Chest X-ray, AP view. Patient: 57 years old, sex F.
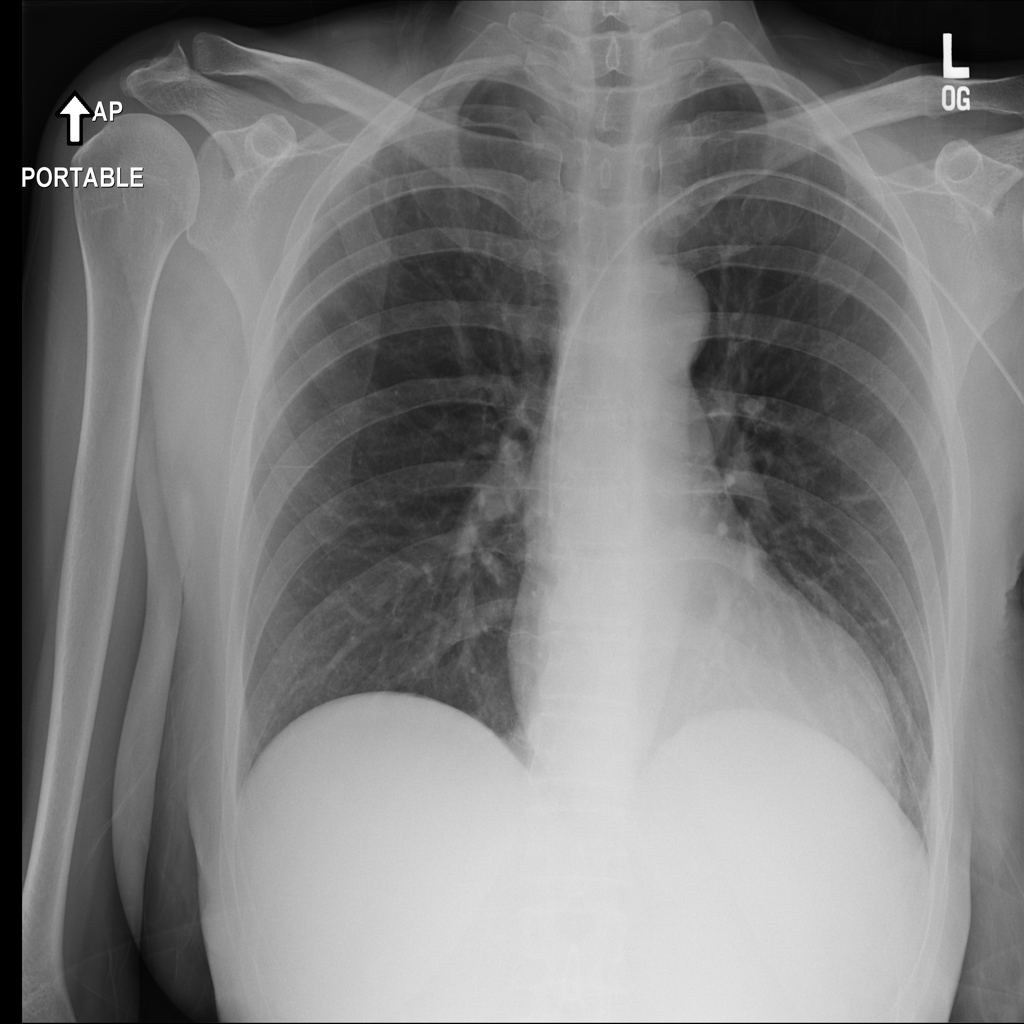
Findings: No Finding